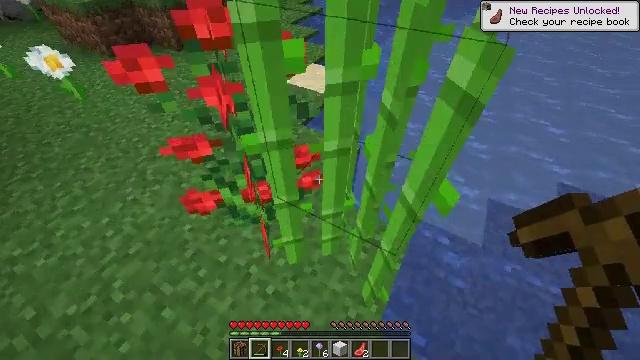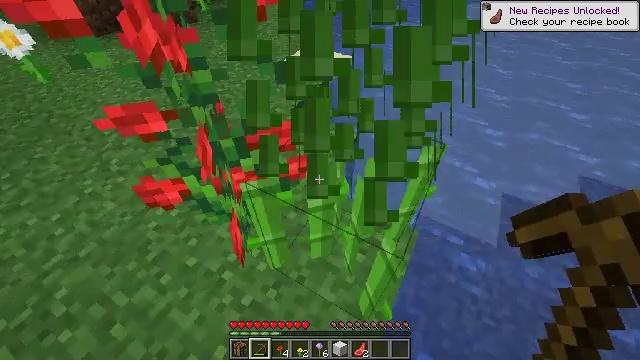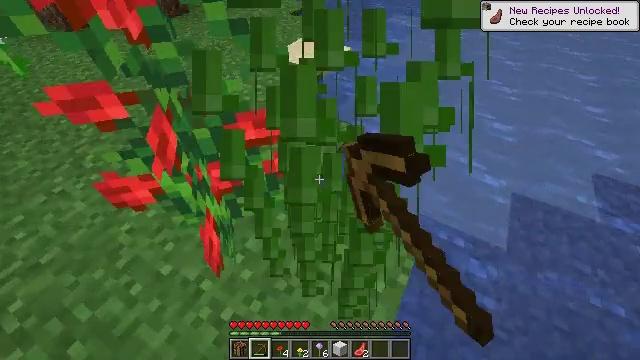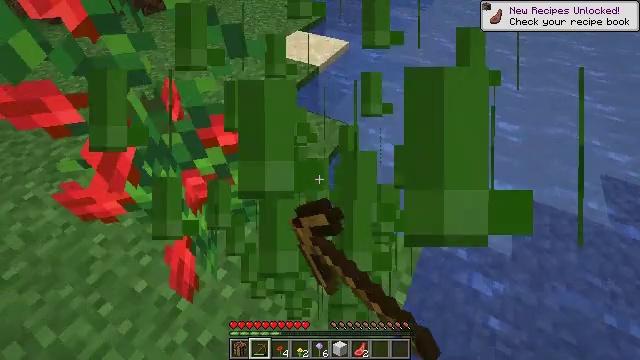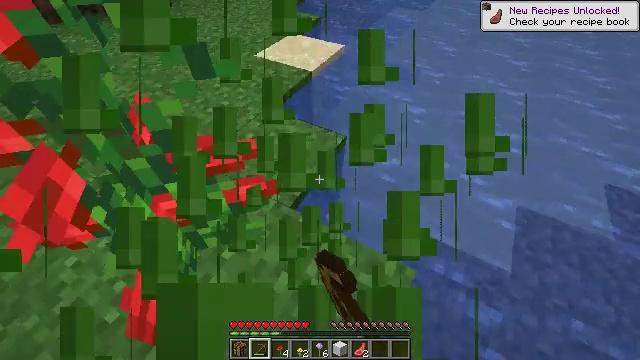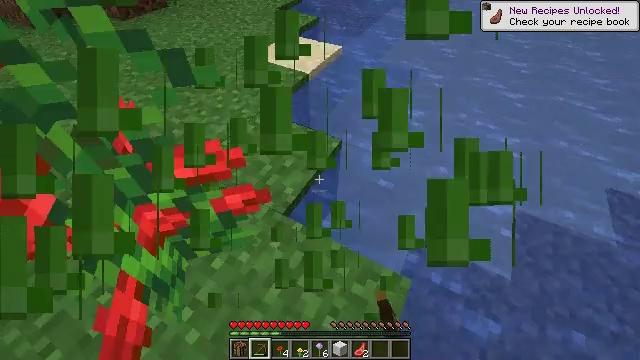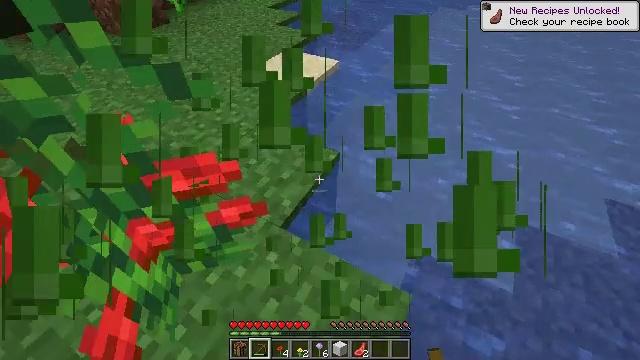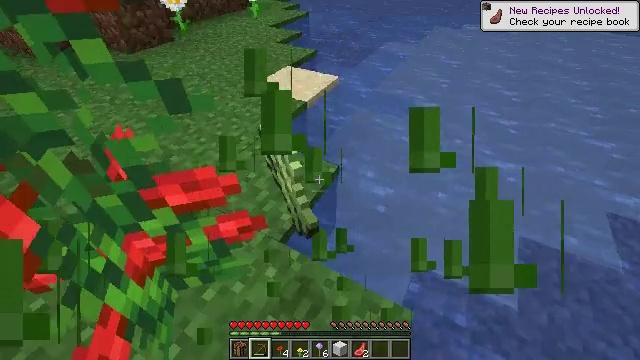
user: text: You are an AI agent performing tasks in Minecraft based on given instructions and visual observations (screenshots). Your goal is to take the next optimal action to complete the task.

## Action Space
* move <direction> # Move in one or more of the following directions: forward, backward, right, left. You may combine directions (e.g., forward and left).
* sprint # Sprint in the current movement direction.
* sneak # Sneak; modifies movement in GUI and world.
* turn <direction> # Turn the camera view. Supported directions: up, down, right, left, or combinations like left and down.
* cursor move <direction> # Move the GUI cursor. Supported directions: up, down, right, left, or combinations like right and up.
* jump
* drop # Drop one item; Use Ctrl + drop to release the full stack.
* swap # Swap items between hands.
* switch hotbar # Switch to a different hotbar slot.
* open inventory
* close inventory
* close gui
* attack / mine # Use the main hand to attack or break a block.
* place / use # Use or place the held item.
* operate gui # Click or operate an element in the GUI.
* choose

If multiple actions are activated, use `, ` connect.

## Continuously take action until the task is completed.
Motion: motion action
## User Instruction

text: Collect sugar cane near water sources.
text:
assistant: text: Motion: attack / mine
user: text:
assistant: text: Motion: attack / mine
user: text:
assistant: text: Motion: attack / mine
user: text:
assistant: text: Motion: attack / mine
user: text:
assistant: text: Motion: no_op
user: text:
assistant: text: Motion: turn up
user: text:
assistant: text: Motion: turn up
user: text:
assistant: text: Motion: no_op